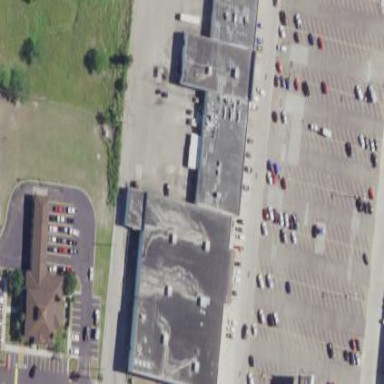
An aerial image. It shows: Retail building.